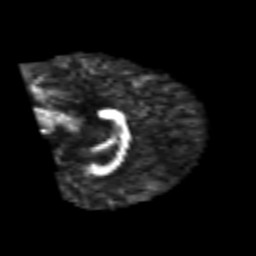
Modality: FA
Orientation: sagittal
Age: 25
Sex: male
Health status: healthy